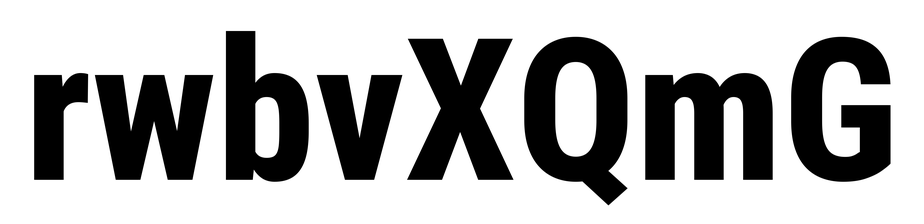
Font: Roboto_Condensed_ExtraBold